Question: Screen shows?
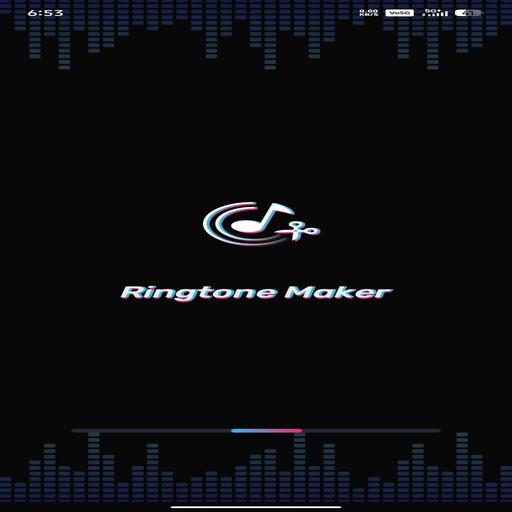
Answer: Ringtone app